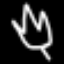
Label: leaf